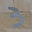
Label: 3